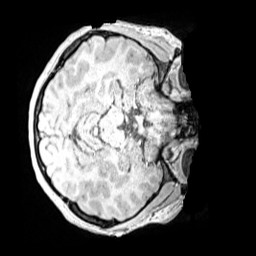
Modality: MP2RAGE
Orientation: axial
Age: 12
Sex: female
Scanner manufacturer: siemens
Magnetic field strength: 3 T
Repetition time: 4 s
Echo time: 0.00299 s